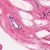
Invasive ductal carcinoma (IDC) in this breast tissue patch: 0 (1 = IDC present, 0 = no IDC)